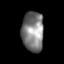
Tissue: lung
Cell type: Epithelial cells
Senescence score: 0.2174
Nuclear area (px): 851
Mean DAPI intensity: 127.696